Question: Apologies if this has been asked before, but I could not find a question on it.
How can I configure eclipse to accept three arguments when running my program?
I am used to typing them into the command but eclipse terminal does not seem to let you type anything and the run option does not have an obvious way to put them in.
my program won't run without the arguments because it needs the data from them to do its thing.
Advice would be much appreciated.
This is my run configuration window
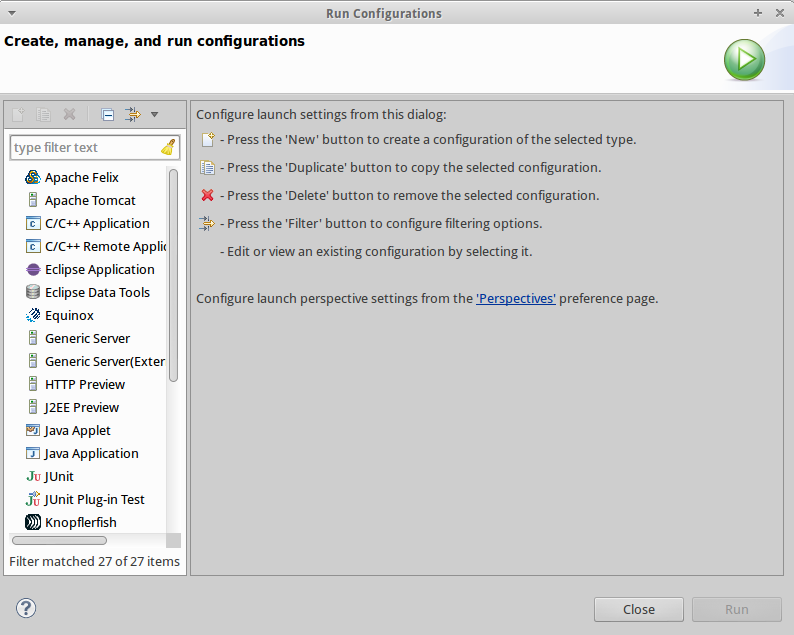
Answer: I don't think you looked carefully in run configuration, since it's right there under its tab (conveniently called ):